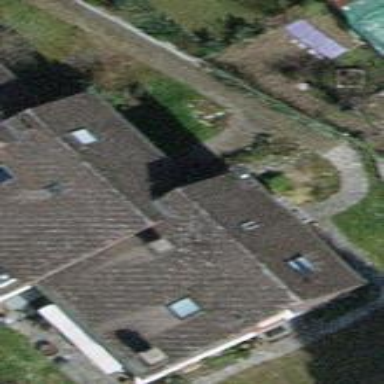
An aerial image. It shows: Terrace building.